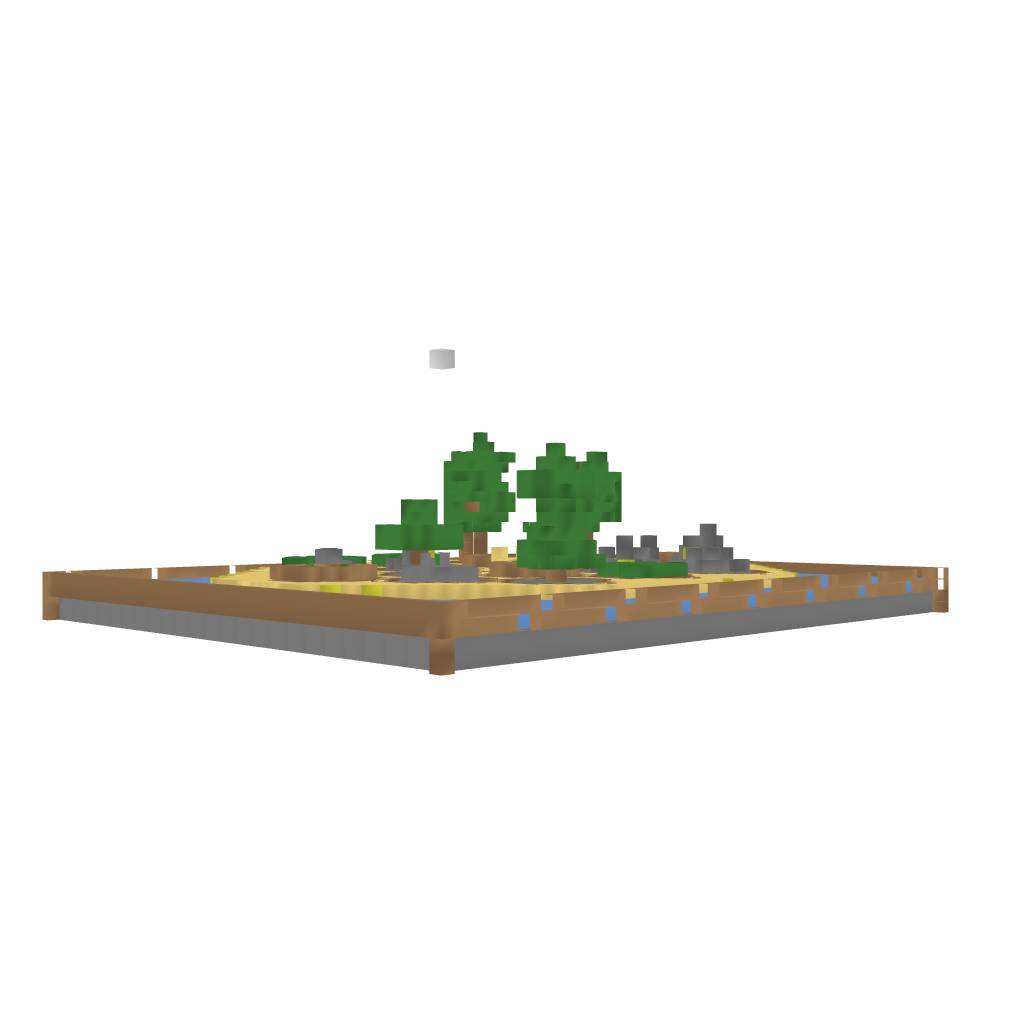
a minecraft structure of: Mini Catan Board Mine Craft Style bad low quality